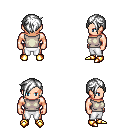
a pixel art fantasy rpg character, male body template, human, light skin, white sleeveless shirt, white pants, white pixie cut hairstyle, gold boots, four views (front, back, left, right), 2x2 character sprite sheet, small pixel art, hard edges, no anti-aliasing